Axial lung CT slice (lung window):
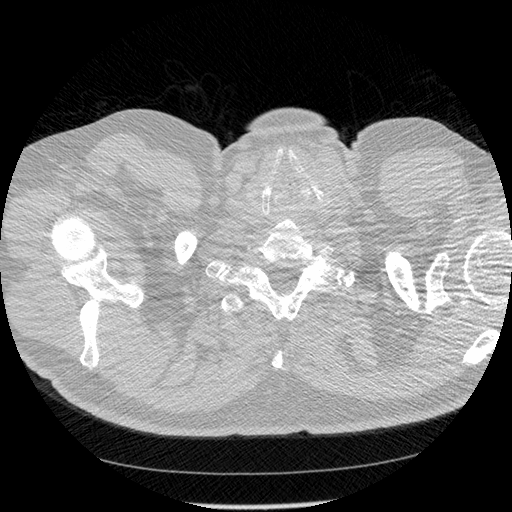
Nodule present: no